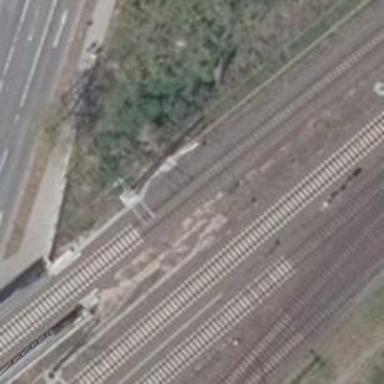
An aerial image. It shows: Railway signal.